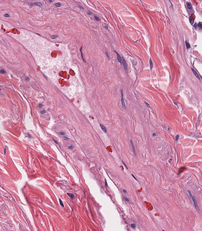
Tumor epithelial tissue: no
Tumor-associated stroma tissue: yes
Normal tissue: no